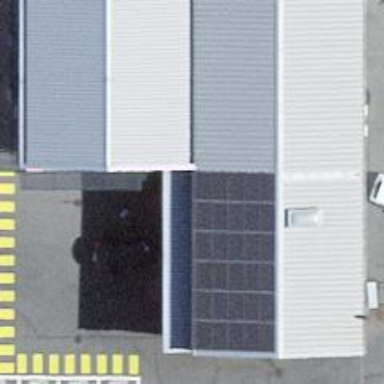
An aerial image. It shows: Car shop offering both dealer and repair services.